Question: Below is a D3 and Dimple.js code, The Chart displays all objects. However, the bargaps are not changing and they display real thin.
When I change the property , it doesn't effect the chart at all.
I am inserting the image at the
'''
<!DOCTYPE html>
<html>
<head>
<meta charset="utf-8">
<style>
path.dimple-series-2.dimple-line.dimple-all{
background-color:"green";
}
path.dimple-series-0.dimple-line.dimple-all{
background-color:"red";
}
</style>
<script type="text/javascript"
src="http://cdn.mathjax.org/mathjax/latest/MathJax.js?config=TeX-AMS-MML_HTMLorMML"></script>
<script src="http://d3js.org/d3.v3.min.js"></script>
<script src="http://dimplejs.org/dist/dimple.v2.0.0.min.js"></script>
<script type="text/javascript">
function draw (data){
var margin = 75,
width = 1400-margin,
height= 500-margin;
var svg = d3.select("body")
.append("svg")
.attr("width", width+margin)
.attr("height", height+margin)
.append("g")
.attr("class", "chart");
//Appending Title
svg.append("text")
.attr("x",650)
.attr("y",20)
.style("fill","black")
.style("font-family","serif")
.style("font-size","20px")
.text("Bars and Lines!");
var myChart = new dimple.chart(svg,data);
var x = myChart.addTimeAxis( "x", "date", "%m/%d/%Y", "%d");
var y2= myChart.addMeasureAxis("y","orders");
var y1= myChart.addMeasureAxis("y","calls");
//Adding Bars
var bars = myChart.addSeries("or", dimple.plot.bar,[x,y2]);
var lines= myChart.addSeries("cl", dimple.plot.line,[x,y1]);
//Adding Markers to lines
lines.lineMarkers= true;
//BarGAP Property
bars.barGap = 0.6;
//myChart.addLegend(700, 20, 500, 20, "right");
myChart.assignColor("cl","rgb(99,99,99)");
myChart.assignColor("or","rgb(221,28,119)");
myChart.draw();
};
</script>
</head>
<body>
<script type="text/javascript">
d3.csv("call_order.csv",draw);
</script>
</body>
</html>
'''

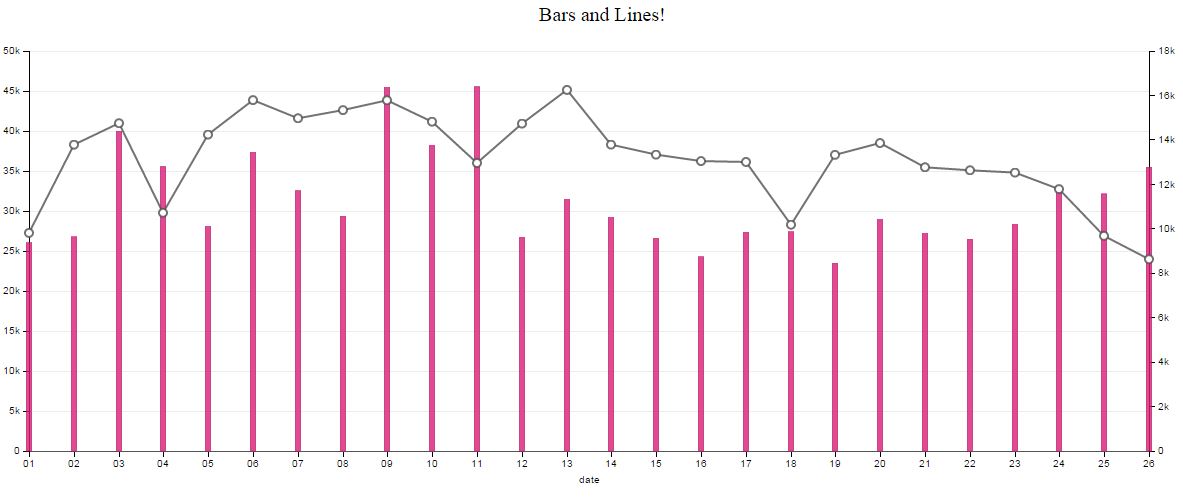
Answer: The barGap property applies to category axes only, for a time axis you can widen the bars using <URL>.
Time axes don't have a constant gap, so the size is set as a fixed pixel width instead.